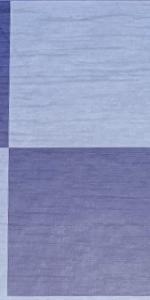
Label: Empty